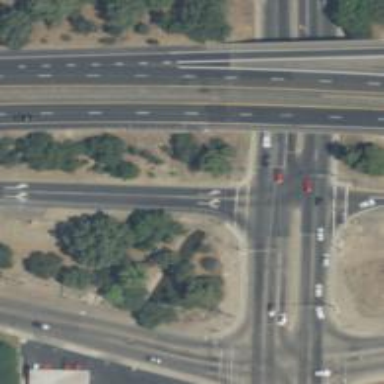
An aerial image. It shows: Crossing with line markings on the road.